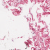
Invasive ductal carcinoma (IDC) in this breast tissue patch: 0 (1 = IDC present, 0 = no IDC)